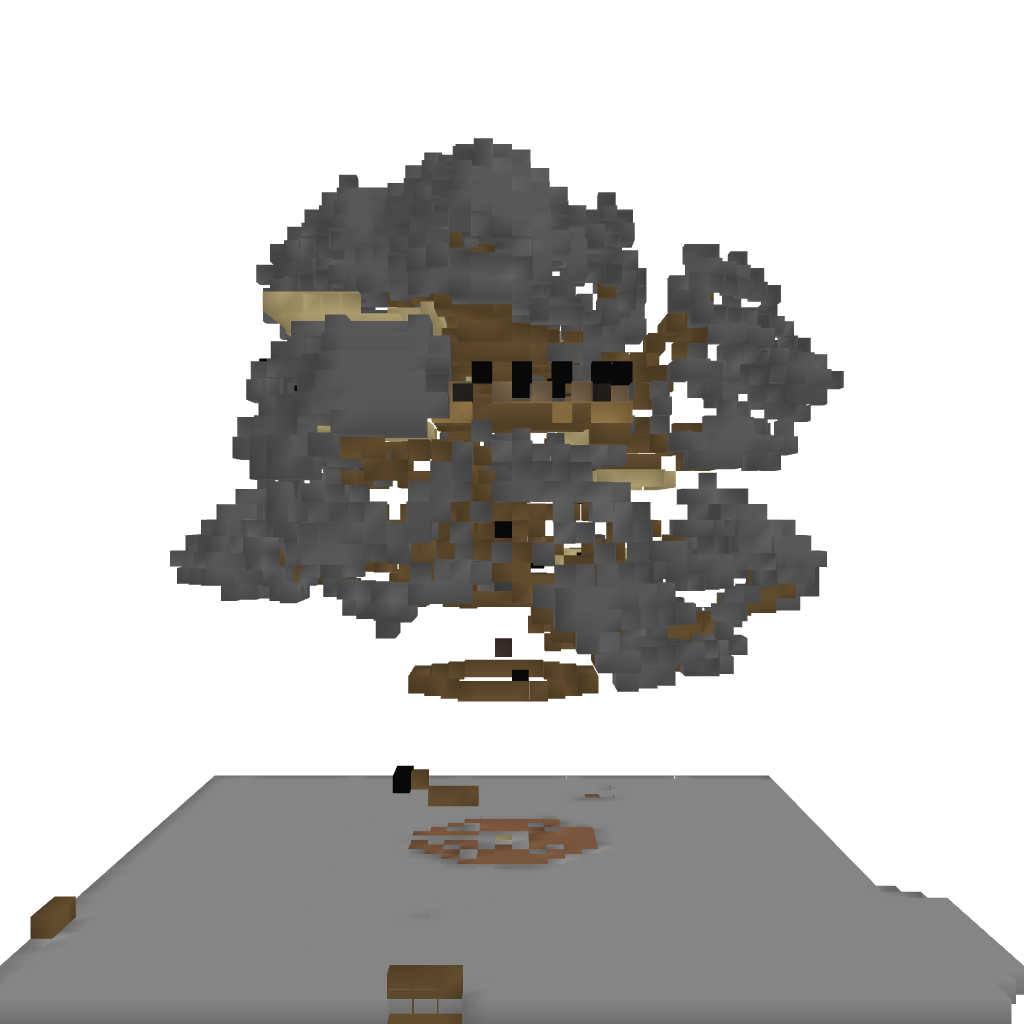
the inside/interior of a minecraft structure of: Tree House v1